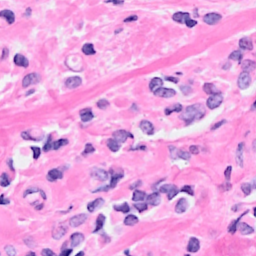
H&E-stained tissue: Breast